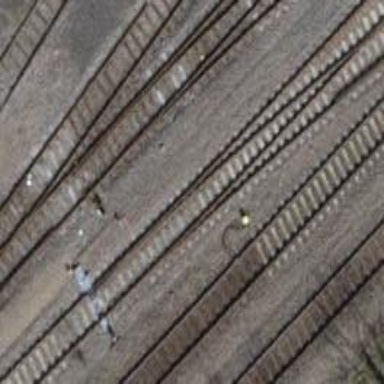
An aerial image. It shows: Railway switch.